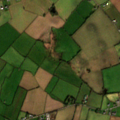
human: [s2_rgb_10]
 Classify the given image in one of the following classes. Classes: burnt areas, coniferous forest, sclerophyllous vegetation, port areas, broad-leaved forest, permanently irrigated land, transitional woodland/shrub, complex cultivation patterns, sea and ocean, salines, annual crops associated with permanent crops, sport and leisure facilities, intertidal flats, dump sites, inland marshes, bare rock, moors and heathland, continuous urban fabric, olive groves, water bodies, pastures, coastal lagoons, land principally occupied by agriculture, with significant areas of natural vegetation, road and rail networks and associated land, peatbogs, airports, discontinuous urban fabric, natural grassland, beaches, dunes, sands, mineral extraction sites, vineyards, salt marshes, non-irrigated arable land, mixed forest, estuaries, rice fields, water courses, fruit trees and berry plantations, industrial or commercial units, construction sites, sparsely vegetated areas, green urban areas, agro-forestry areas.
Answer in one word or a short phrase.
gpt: non-irrigated arable land, pastures